Question: First of all, I'm a rookie in programming and I'm not English, I'm sorry if I had a mistake expressing myself :D
I'm doing a program that represents a booking system bus. I had created 64 buttons at Runtime with an array of buttons, but that isn't the problem.
The problem is to represent each text button corresponding to the number of seats of the bus. Here is my code:
'''
var buttonArray = new Button[64];
for (var i = 1; i <= 4; i++)
{
buttonArray[i] = new Button();
buttonArray[i].Size = new Size(75, 23);
buttonArray[i].Name = "button" + i;
buttonArray[i].Text = "Seat " + i;
buttonArray[i].Location = new Point(-50 + (i*100), 10);
panel1.Controls.Add(buttonArray[i]);
for (var j = 5; j <= 19; j++)
{
buttonArray[j] = new Button();
buttonArray[j].Size = new Size(75, 23);
buttonArray[j].Name = "button" + j;
buttonArray[j].Text = "Seat " + j;
buttonArray[j].Location = new Point(-50 + (i * 100), -105 + (j * 30));
panel1.Controls.Add(buttonArray[j]);
}
}
'''
The result would be 64 buttons represented with 4 columns and 16 rows, for example:

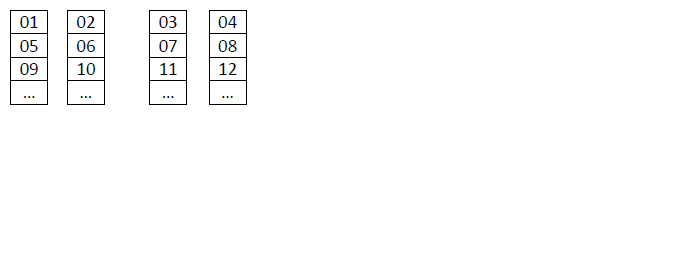
Answer: Here's how I would do it: Just loop from zero to 63, and calculate the row and column on the fly. Then you set the button properties and add it to the panel. You can change the size of the seats by adjusting the 'seatWidth' and 'seatHeight' variables. Also note that I added a little extra space between the first two columns and the second two columns, because it looks like that's what you had in your diagram. You can adjust this with the 'middleRowWidth' variable. You can also customize the distance between the seats by adjusting the 'seatSpacing' value:
'''
const int seatSpacing = 4;
const int middleRowWidth = 20;
const int seatWidth = 55;
const int seatHeight = 20;
panel1.Width = 4 * (seatWidth + seatSpacing) + seatSpacing + middleRowWidth;
var buttonSize = new Size(seatWidth, seatHeight);
for (var i = 0; i < 64; i++)
{
// Calculate the location for this seat
int thisRow = i / 4;
int thisColumn = i % 4;
int seatTop = thisRow * (seatHeight + seatSpacing);
int seatLeft = thisColumn * (seatWidth + seatSpacing);
// Add some extra distance down the middle
if (thisColumn >= 2) seatLeft += middleRowWidth;
// Create a new button
var thisButton = new Button
{
Size = buttonSize,
Name = "button" + (i + 1),
Text = "Seat " + (i + 1),
Location = new Point(seatLeft, seatTop),
Visible = true,
};
// Add it to the panel
panel1.Controls.Add(thisButton);
}
'''
Result:

After thinking about how to make this more generic, I thought about how some airplanes have their seats laid out. Some have two seats on each side, some have three, some have two on each side with a column of three down the middle. In order to accommodate different types of layouts, I modified the code slightly. Below code has customizable variables for your layout. The one below is for a '2-3-2' layout, where the numbers are the seat count and '-' are aisles. It also includes two "exit row" aisles running horizontally:
'''
// Seating Layout
const int numberOfRows = 20;
const int numberOfColumns = 7;
const int numberOfSeats = numberOfRows * numberOfColumns;
var columnsToInsertAisleAfter = new List<int> {1, 4};
var rowsToInsertAisleAfter = new List<int> {6, 12};
// Seat sizing
const int seatWidth = 35;
const int seatHeight = 20;
const int seatSpacing = 4;
const int aisleWidth = 20;
var seatSize = new Size(seatWidth, seatHeight);
// Panel and form layout
panel1.Size = new Size(
numberOfColumns * (seatWidth + seatSpacing) + seatSpacing +
aisleWidth * columnsToInsertAisleAfter.Count,
numberOfRows * (seatHeight + seatSpacing) + seatSpacing +
aisleWidth * rowsToInsertAisleAfter.Count);
this.Size =
new Size(panel1.Size.Width + (panel1.Left * 2),
panel1.Size.Height + (panel1.Top * 2)) +
new Size(this.Width - this.ClientSize.Width,
this.Height - this.ClientSize.Height);
// Add seats to panel
for (var i = 0; i < numberOfSeats; i++)
{
// Calculate the location for this seat
int thisRow = i / numberOfColumns;
int thisColumn = i % numberOfColumns;
int seatTop = thisRow * (seatHeight + seatSpacing);
int seatLeft = thisColumn * (seatWidth + seatSpacing);
// Add some extra distance for aisles
var aislesBeforeThisColumn =
columnsToInsertAisleAfter.Count(col => col < thisColumn);
seatLeft += aislesBeforeThisColumn * aisleWidth;
var aislesBeforeThisRow =
rowsToInsertAisleAfter.Count(row => row < thisRow);
seatTop += aislesBeforeThisRow * aisleWidth;
// Add a new button to the panel
panel1.Controls.Add(new Button
{
Size = seatSize,
Name = "button" + (i + 1),
Text = (i + 1).ToString(),
Location = new Point(seatLeft, seatTop),
Visible = true,
});
}
'''
Large Airplane Layout: